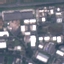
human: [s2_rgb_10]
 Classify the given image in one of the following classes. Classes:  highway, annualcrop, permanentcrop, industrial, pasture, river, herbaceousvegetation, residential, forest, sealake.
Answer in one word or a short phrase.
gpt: Industrial